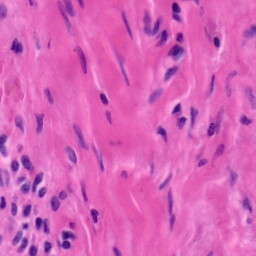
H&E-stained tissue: Tonsil